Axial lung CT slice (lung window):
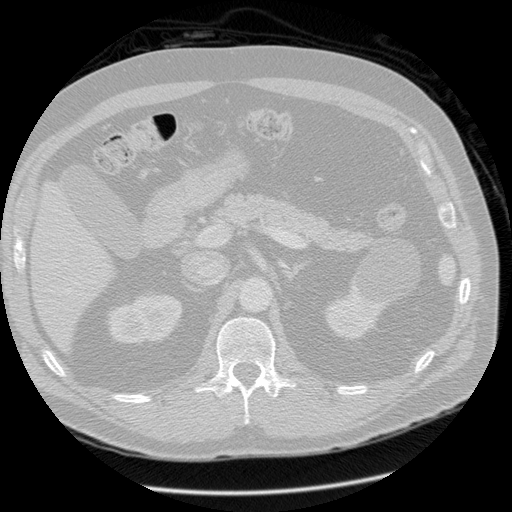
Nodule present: no